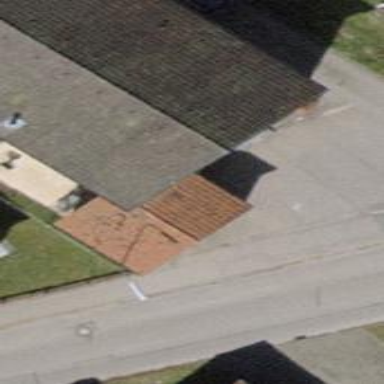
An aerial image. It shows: Garage building.